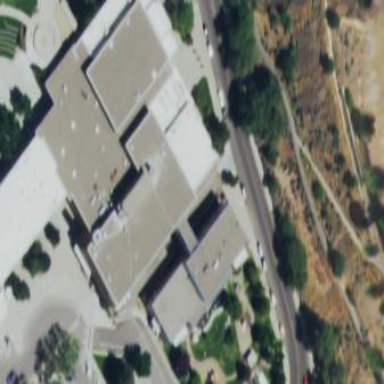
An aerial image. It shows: College building.